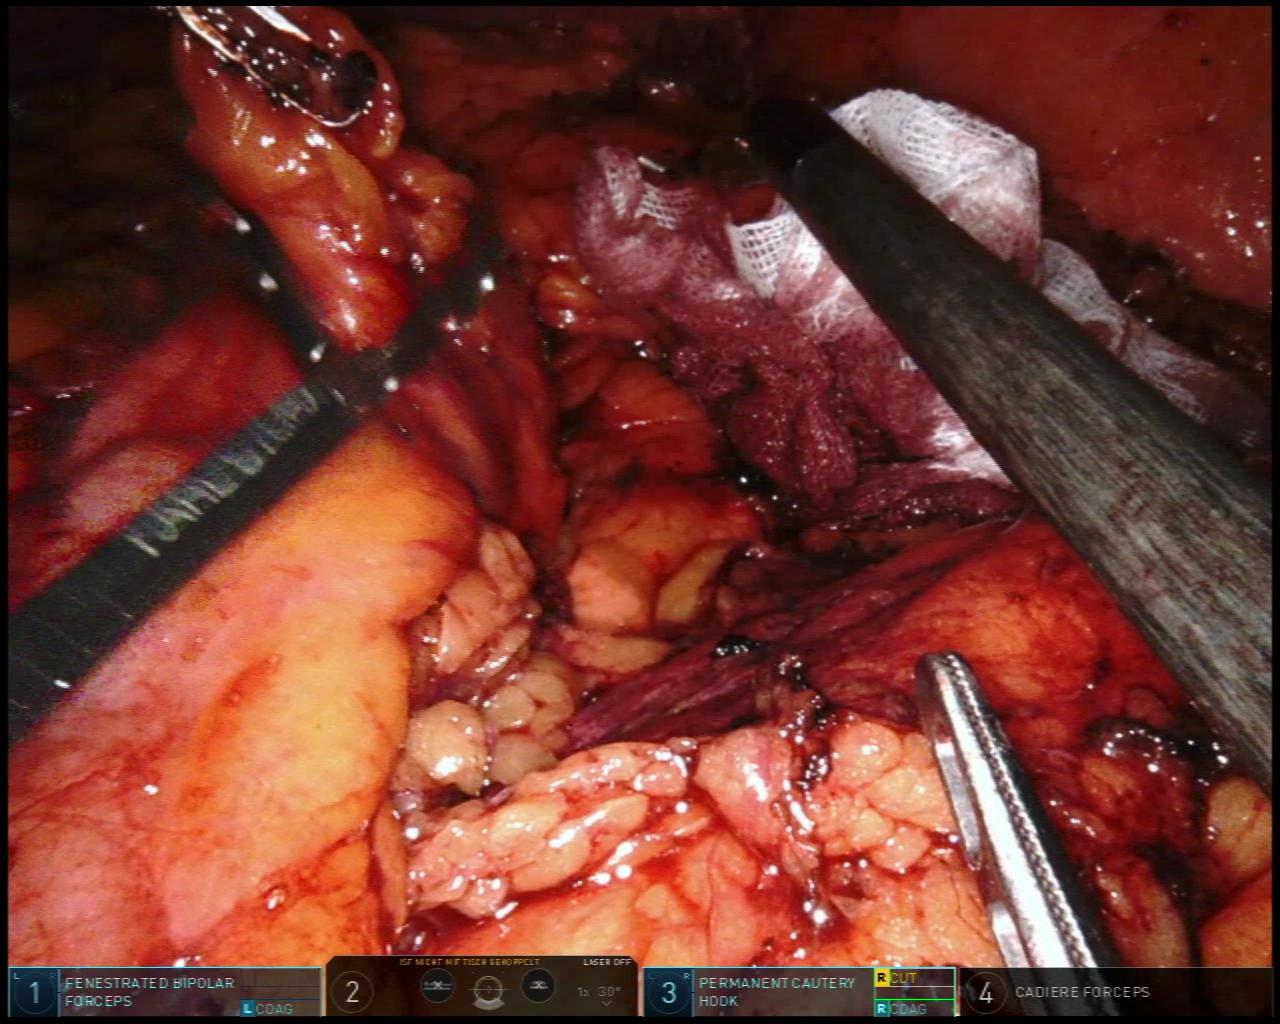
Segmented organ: pancreas
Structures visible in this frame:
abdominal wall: yes
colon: yes
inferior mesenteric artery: no
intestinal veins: no
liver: no
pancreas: yes
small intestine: no
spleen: no
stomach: yes
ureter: no
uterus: no
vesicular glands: no